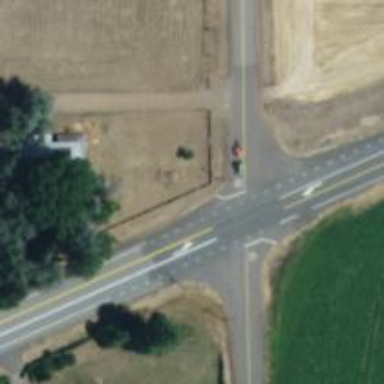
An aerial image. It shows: Stop road.